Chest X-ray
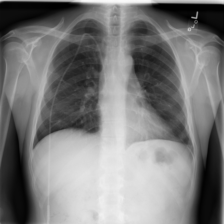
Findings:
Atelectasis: negative
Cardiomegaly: negative
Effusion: negative
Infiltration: negative
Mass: negative
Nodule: negative
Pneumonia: negative
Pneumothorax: negative
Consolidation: negative
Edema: negative
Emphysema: negative
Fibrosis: negative
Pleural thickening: negative
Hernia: negative